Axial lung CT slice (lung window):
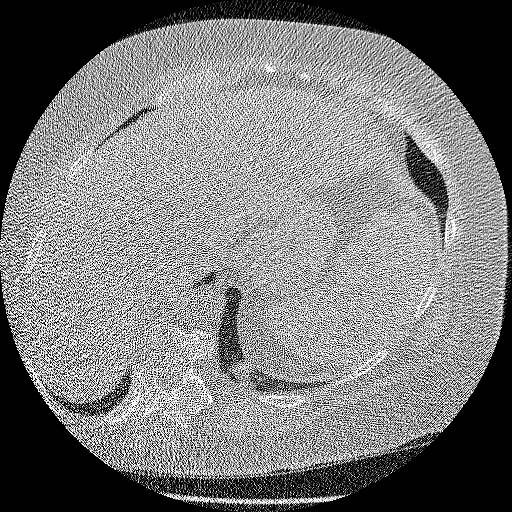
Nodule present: no